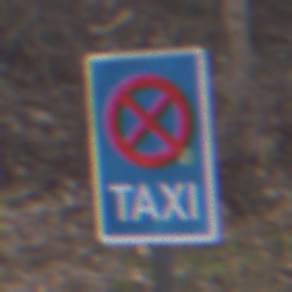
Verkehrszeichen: Taxenstand
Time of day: Midday
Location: Outdoor (Nature)
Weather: Overcast
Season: Autumn
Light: Natural